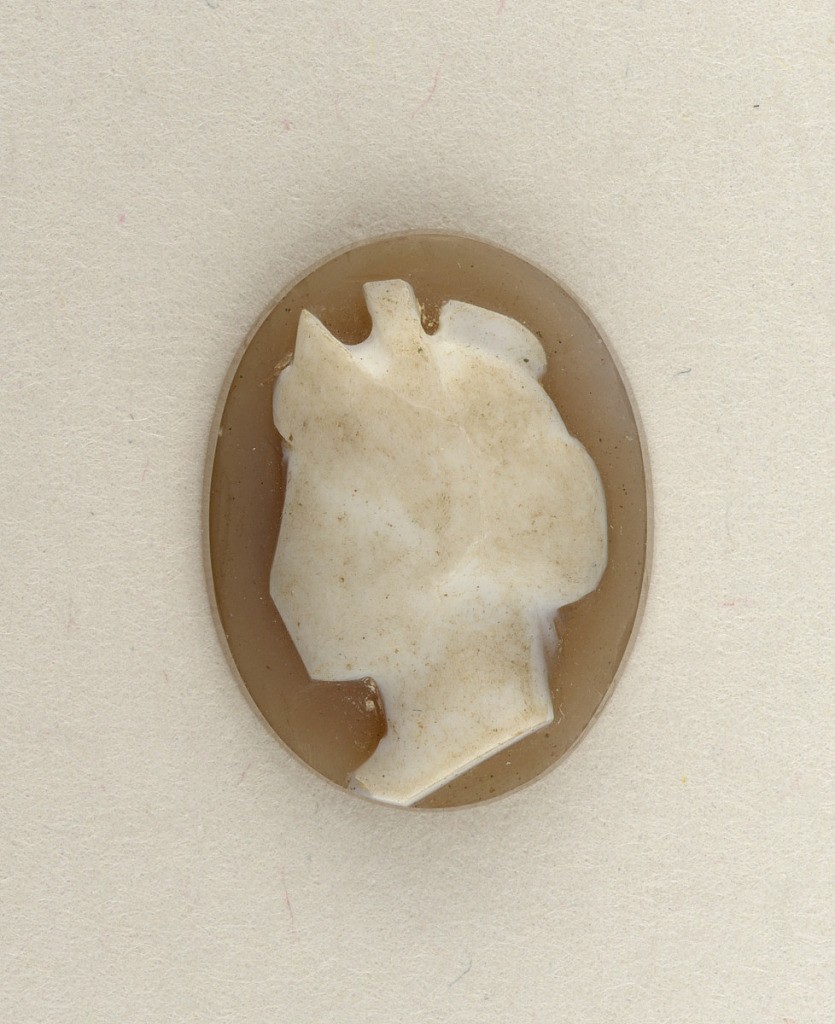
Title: Cameo
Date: late 19th century
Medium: Paste
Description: Unfinished head of woman facing left. Upright oval, white on gray.